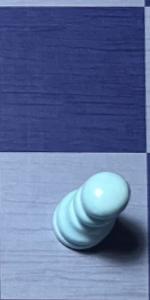
Label: Pawn_White